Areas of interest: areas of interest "Cultural Palace"
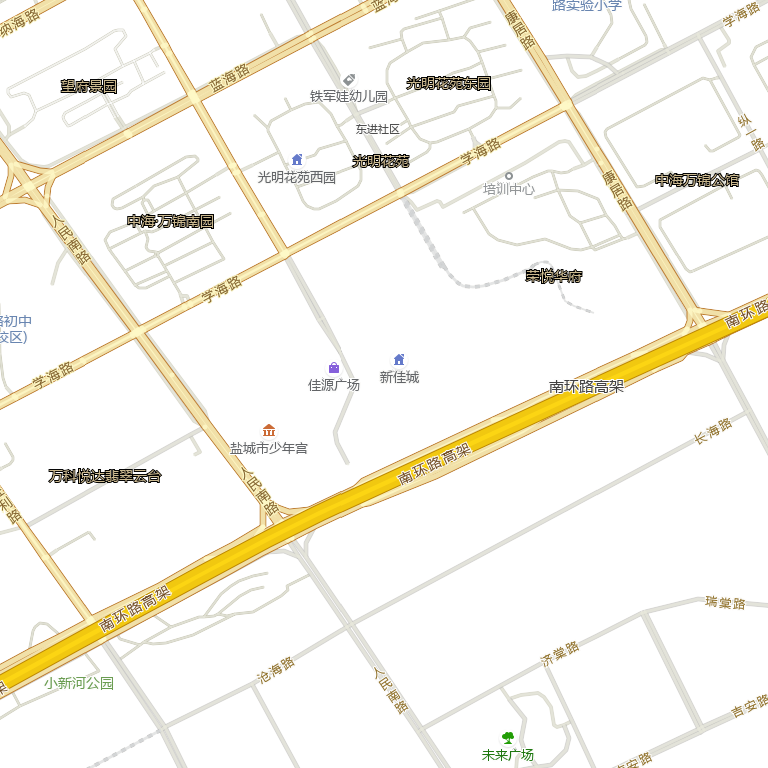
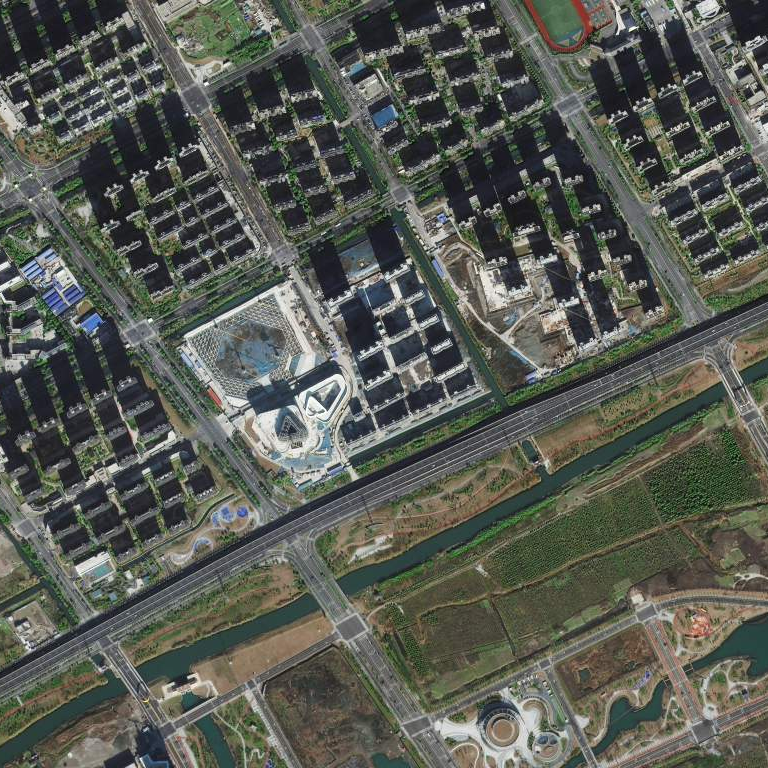